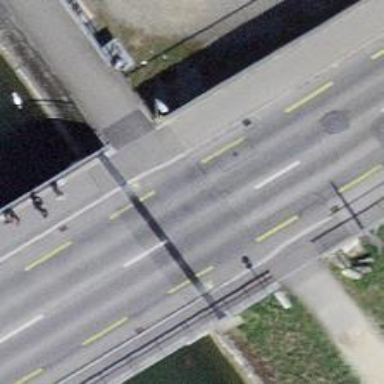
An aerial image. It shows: Bridge with asphalt surface over primary highway. There is designated cycle lane on the bridge.